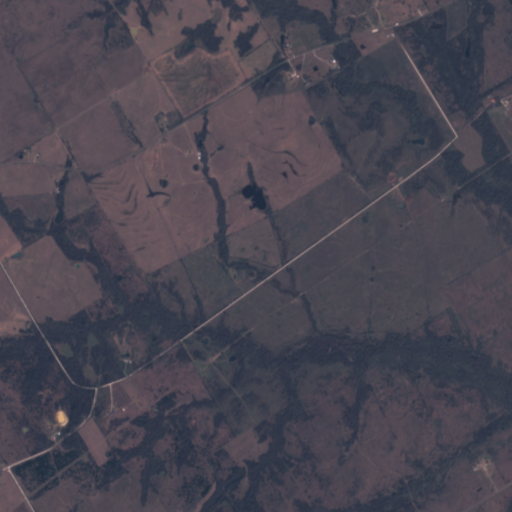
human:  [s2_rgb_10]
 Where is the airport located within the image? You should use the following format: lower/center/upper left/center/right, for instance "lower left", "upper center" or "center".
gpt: There is no airport in the image.